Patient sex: M
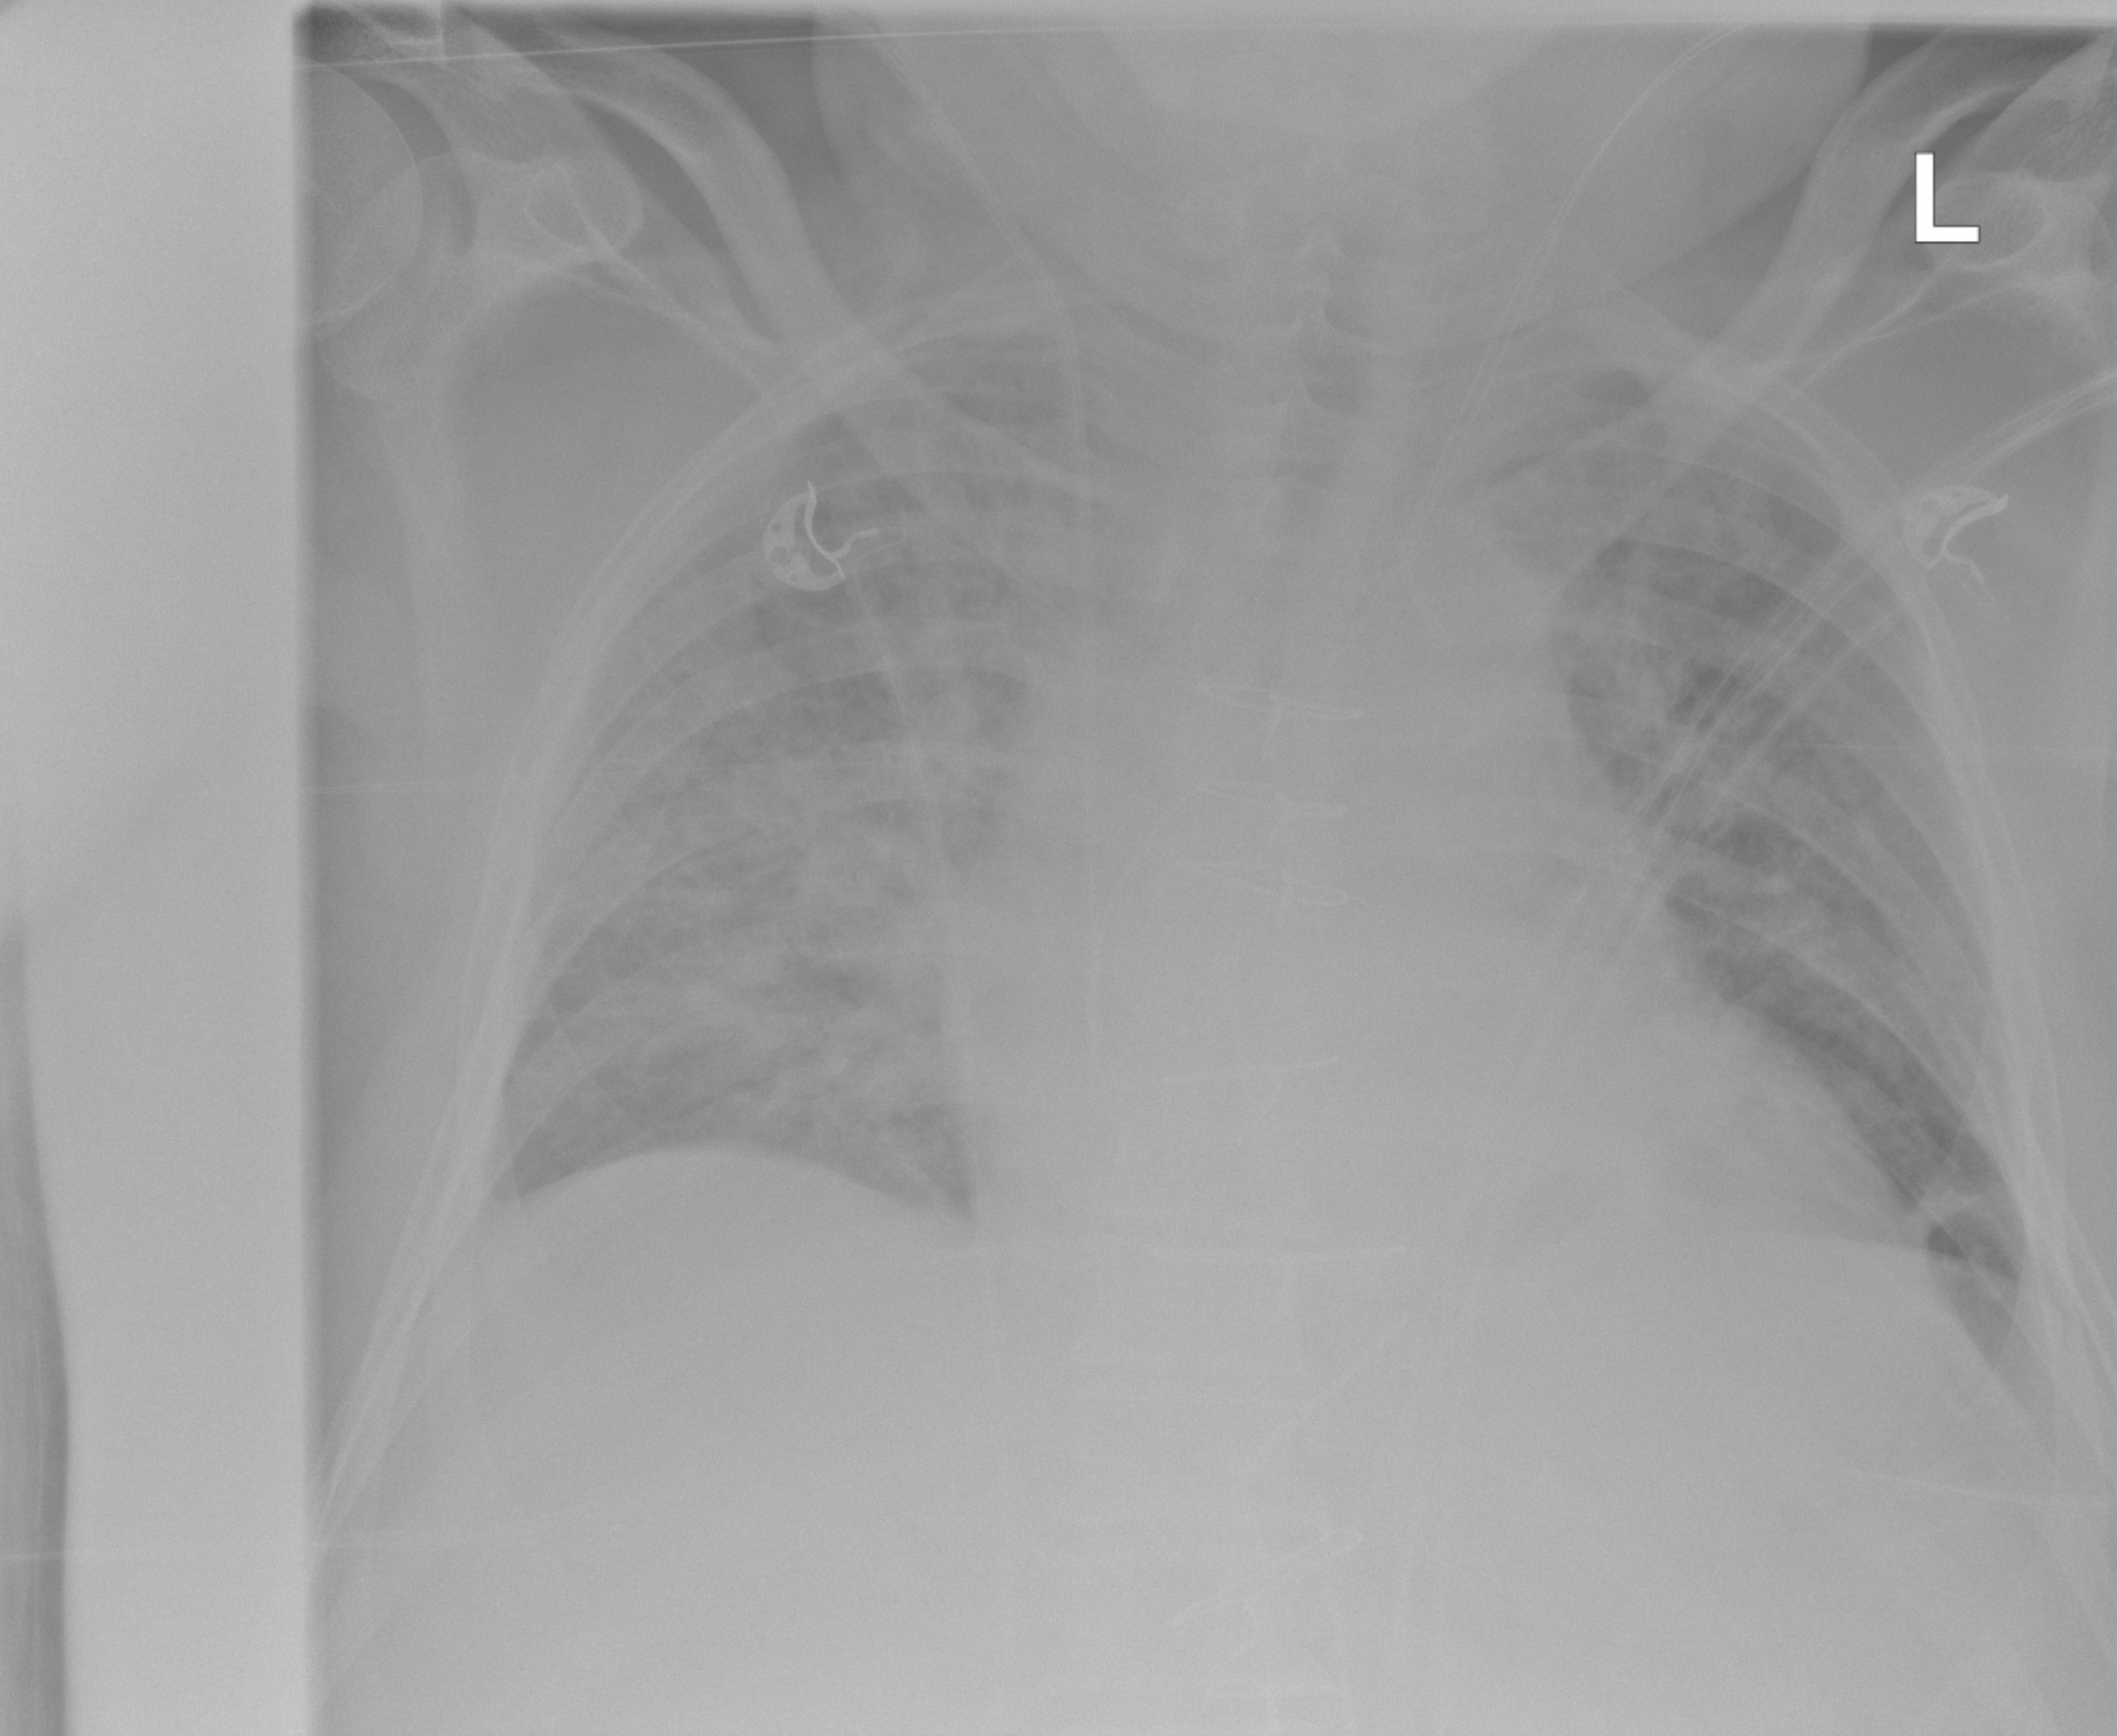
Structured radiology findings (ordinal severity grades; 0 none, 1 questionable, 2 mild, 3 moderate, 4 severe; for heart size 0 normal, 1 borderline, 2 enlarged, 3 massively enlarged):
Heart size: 2
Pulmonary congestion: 2
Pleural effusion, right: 2
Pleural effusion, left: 0
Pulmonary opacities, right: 2
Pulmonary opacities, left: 0
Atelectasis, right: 2
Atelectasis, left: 2